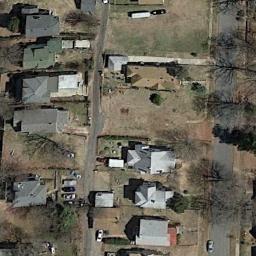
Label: medium_residential